Aerial crown-view tile of a tropical tree (Barro Colorado Island, Panama), acquired 20240611:
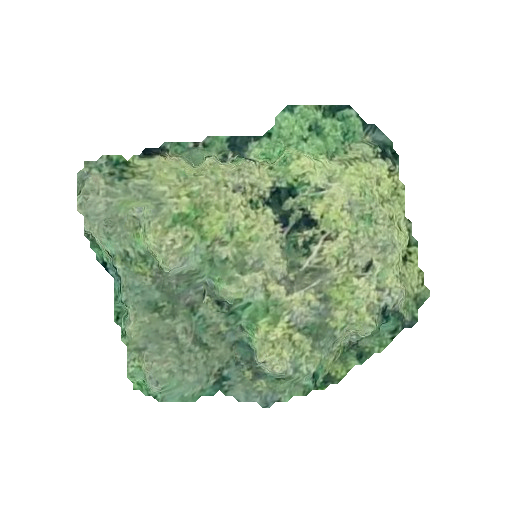
Species: Luehea seemannii
GBIF accepted scientific name: Luehea seemannii
Crown area: 121.324 m²